Question: I have created a simple application that does basic CRUD operations on ASP.NET. The functionality is great but I want to edit the visuality. For example the textbox for int values is like this :

I want it to be normal textbox without arrows. I also want bigger textbox for address value.
How can I edit .cshtml files for that? The current code for an adress looks like this :
'''
<div class="form-group">
@Html.LabelFor(model => model.Adres, new { @class = "control-label col-md-2" })
<div class="col-md-10">
@Html.EditorFor(model => model.Adres)
@Html.ValidationMessageFor(model => model.Adres)
</div></div>
'''
Thanks.
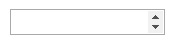
Answer: '''
@Html.TextBoxFor(model => model.Adres)
'''